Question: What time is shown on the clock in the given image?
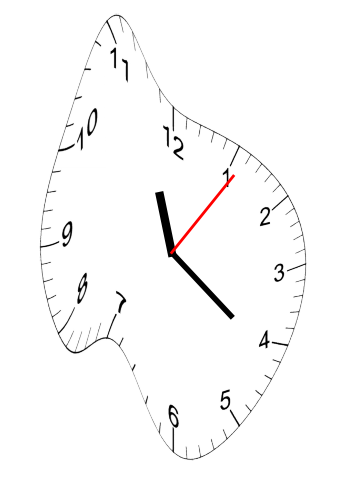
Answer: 11:21:06